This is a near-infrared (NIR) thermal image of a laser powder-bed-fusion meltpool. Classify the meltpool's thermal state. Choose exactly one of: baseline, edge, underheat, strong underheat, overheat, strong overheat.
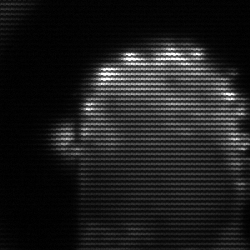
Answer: baseline